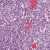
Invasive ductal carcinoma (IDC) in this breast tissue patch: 1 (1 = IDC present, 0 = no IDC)